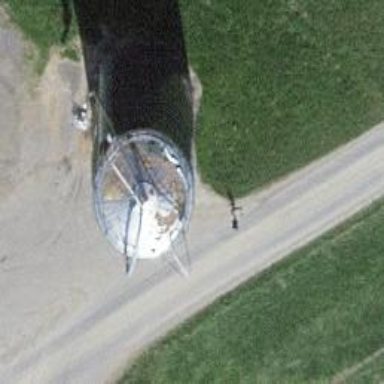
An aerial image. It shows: Silo.